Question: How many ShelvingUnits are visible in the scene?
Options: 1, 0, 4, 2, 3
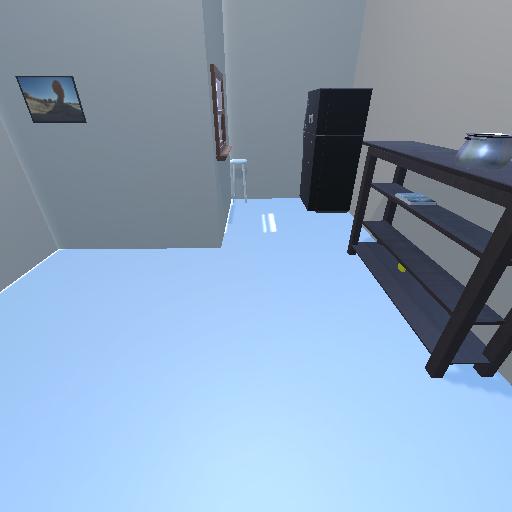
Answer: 1